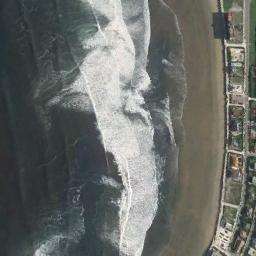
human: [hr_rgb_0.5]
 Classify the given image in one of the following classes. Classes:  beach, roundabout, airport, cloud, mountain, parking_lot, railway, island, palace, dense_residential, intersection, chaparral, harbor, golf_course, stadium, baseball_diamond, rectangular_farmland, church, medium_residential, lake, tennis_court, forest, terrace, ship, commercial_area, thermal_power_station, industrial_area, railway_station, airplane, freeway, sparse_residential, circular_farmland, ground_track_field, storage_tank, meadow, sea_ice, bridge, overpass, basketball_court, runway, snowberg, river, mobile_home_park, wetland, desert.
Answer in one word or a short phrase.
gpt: beach